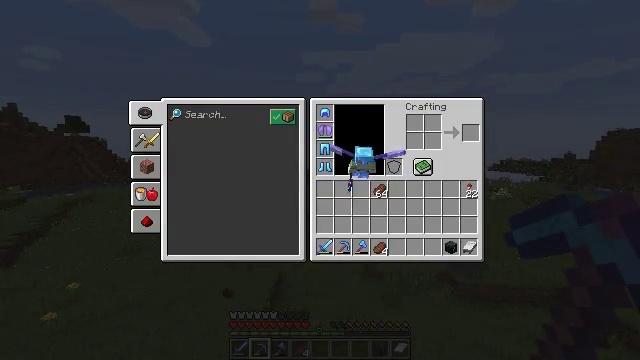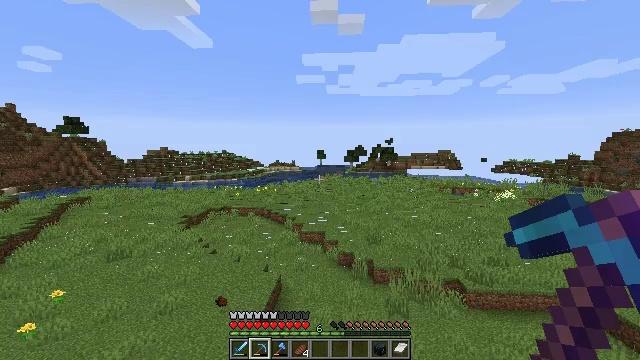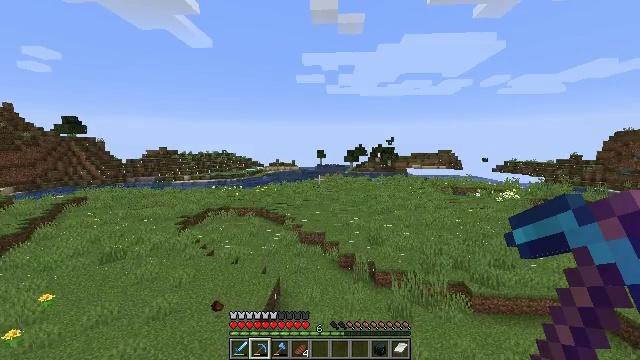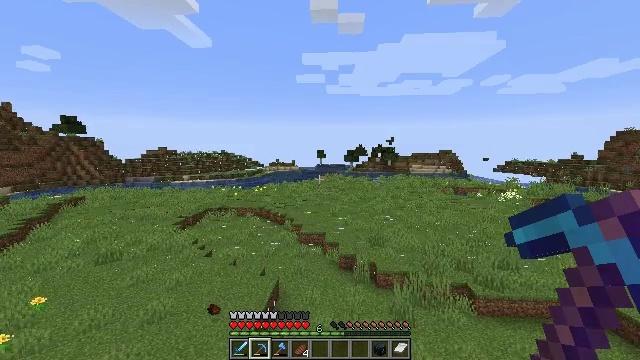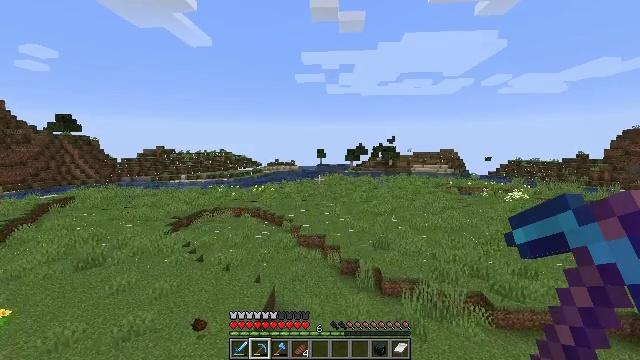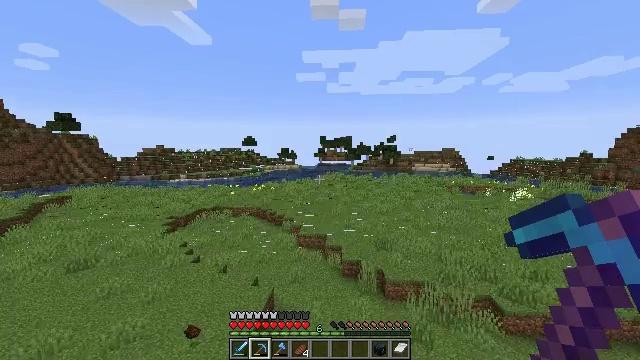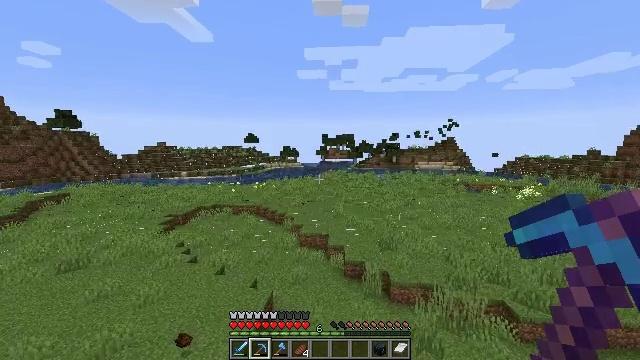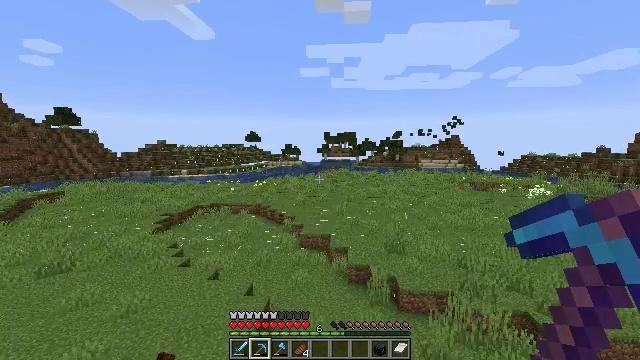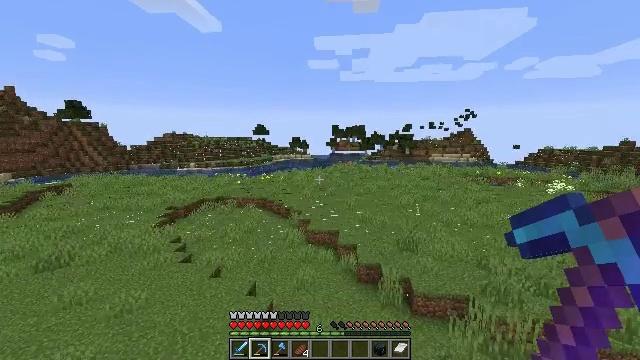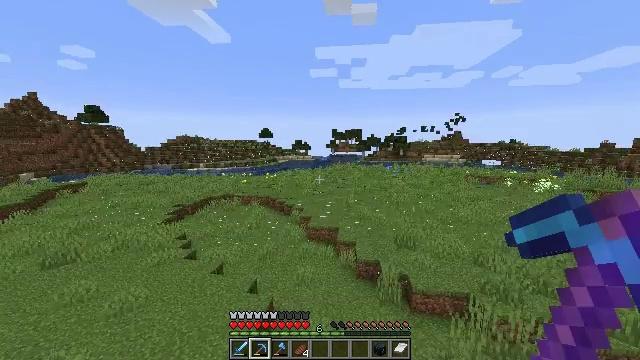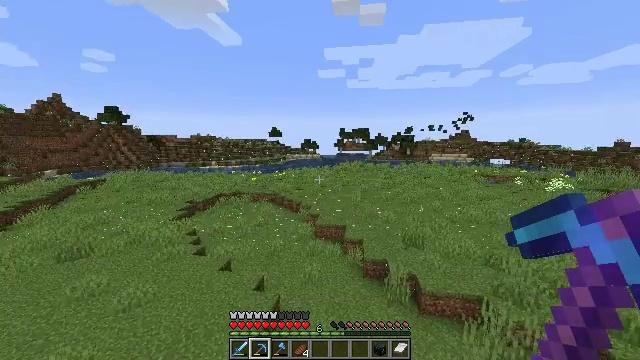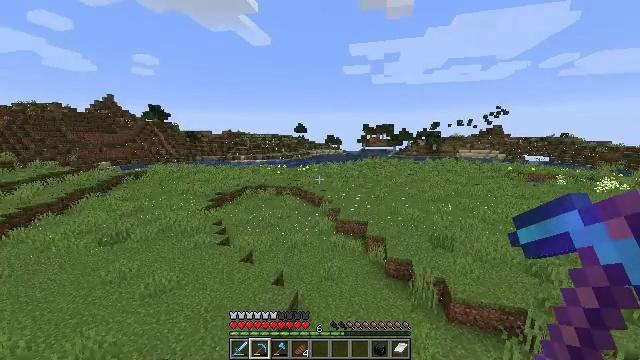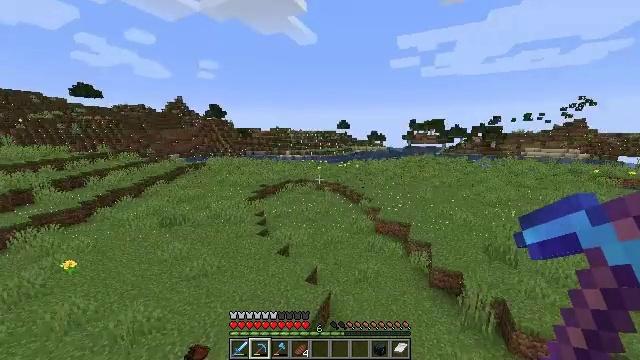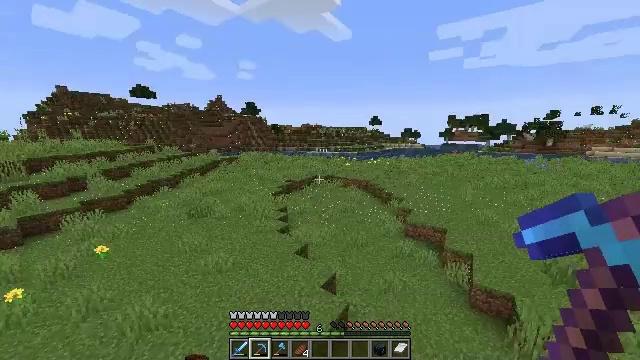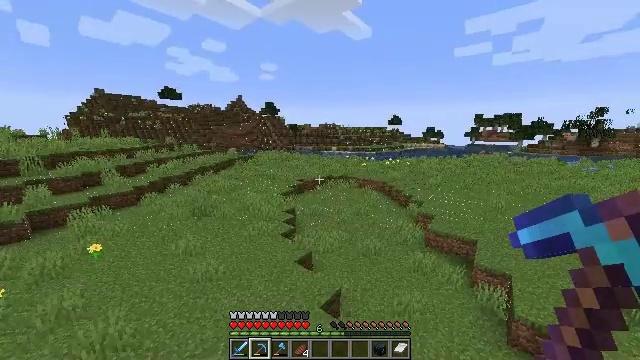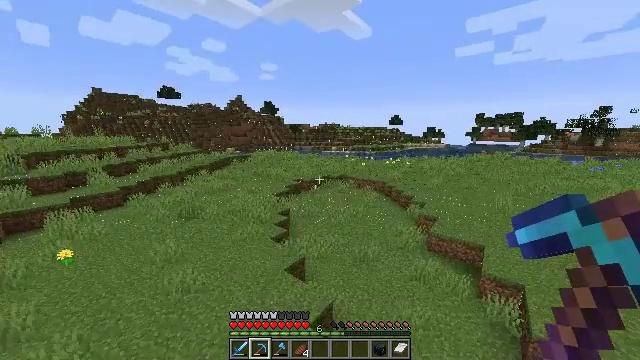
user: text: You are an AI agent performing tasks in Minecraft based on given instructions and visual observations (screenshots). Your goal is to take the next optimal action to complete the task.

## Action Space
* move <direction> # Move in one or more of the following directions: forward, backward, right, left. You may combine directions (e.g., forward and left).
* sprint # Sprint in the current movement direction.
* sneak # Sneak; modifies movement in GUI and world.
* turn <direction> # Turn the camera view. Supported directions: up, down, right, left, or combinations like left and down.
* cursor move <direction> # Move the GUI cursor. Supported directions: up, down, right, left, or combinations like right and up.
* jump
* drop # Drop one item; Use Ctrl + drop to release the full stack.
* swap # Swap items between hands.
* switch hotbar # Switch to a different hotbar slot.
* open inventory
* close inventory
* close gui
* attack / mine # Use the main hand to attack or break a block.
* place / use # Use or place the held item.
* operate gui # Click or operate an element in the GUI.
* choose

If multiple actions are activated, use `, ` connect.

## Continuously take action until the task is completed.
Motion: motion action
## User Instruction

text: Mine the birch log from the tree.
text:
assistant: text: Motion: no_op
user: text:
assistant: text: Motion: no_op
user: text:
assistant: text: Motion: no_op
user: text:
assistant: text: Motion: no_op
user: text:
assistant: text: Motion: no_op
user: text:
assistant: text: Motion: move forward
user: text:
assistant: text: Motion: move forward
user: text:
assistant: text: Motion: move forward, sprint, turn left and down
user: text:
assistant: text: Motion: move forward, sprint
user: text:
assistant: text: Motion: move forward, sprint, turn left
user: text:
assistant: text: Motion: move forward, sprint, turn left and down
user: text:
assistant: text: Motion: move forward, sprint, turn left and down
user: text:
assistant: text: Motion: move forward, sprint, turn left
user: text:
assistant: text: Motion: move forward, sprint, turn left
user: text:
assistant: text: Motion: move forward, sprint
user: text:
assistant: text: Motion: move forward, sprint
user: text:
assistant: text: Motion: move forward, sprint
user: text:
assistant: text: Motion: move forward, sprint
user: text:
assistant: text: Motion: move forward, sprint, turn right and down
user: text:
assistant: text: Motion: move forward, sprint, turn right
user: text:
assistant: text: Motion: move forward, sprint, turn right
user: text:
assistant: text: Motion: move forward, sprint, turn right
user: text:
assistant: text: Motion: move forward, sprint
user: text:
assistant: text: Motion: move forward, sprint
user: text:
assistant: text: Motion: move forward and move left, sprint
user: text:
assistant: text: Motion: move forward and move left, sprint
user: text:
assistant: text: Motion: move forward and move left, sprint
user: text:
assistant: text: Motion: move forward and move left, sprint
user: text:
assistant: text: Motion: move forward, sprint
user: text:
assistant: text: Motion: move forward, sprint